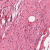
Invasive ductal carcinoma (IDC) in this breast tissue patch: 0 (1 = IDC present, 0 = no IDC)